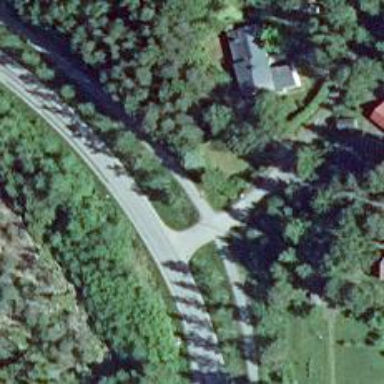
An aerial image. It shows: Asphalt cycleway.